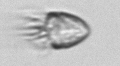
Label: Ciliophora